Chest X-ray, AP view. Patient: 35 years old, sex M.
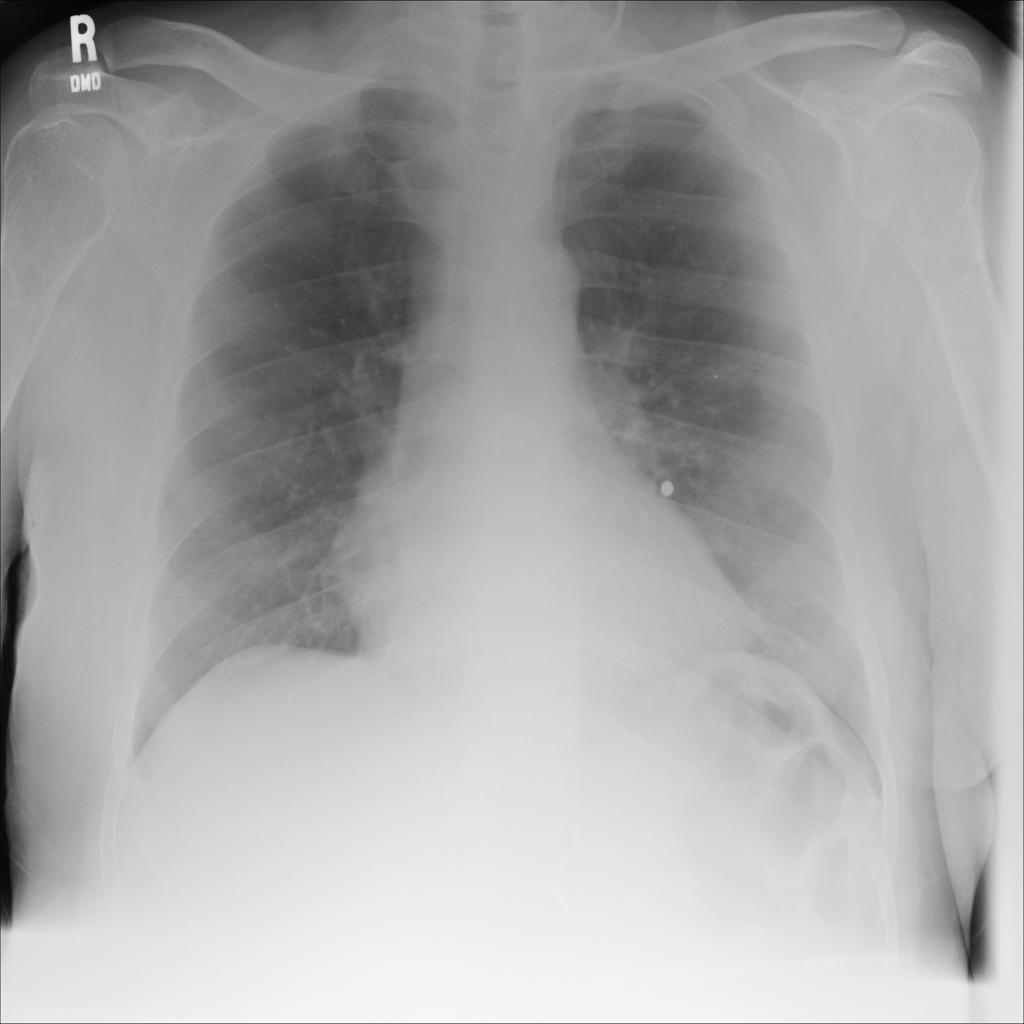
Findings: No Finding